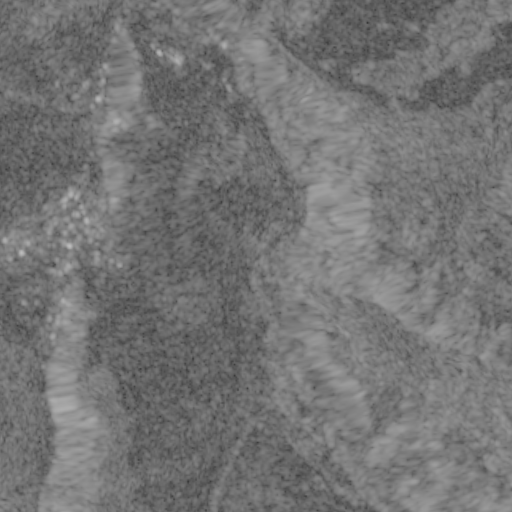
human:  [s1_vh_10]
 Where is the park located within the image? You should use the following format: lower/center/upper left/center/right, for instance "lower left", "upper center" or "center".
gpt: The park is located in the lower left of the image.
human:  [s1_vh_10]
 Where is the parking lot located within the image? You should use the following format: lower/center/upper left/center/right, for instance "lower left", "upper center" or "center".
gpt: The parking lot is located in the center left of the image.
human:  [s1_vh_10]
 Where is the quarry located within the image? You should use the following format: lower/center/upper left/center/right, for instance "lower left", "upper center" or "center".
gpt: There is no quarry in the image.

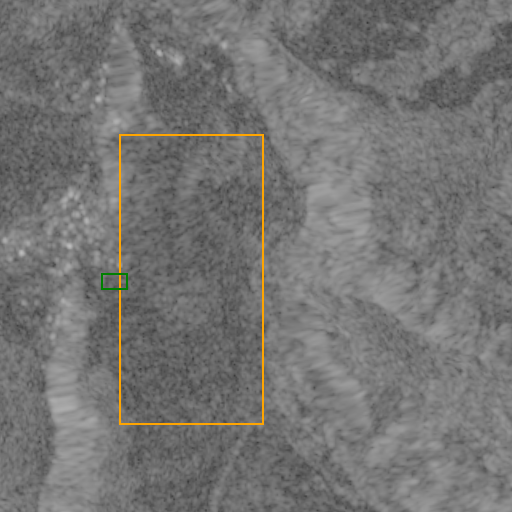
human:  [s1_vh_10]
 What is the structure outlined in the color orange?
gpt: The structure outlined in orange is a crop field.
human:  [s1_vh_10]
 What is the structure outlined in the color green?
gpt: The structure outlined in green is a park.
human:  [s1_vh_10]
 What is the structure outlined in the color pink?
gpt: There is no pink outline.